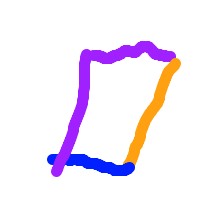
Shape: parallelogram